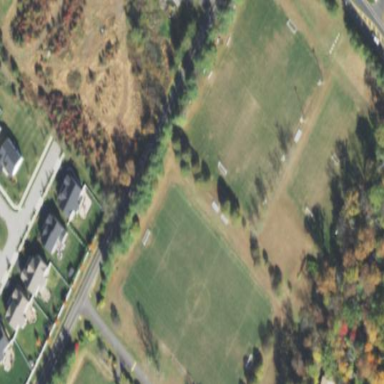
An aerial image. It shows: Grass pitch designated for soccer.